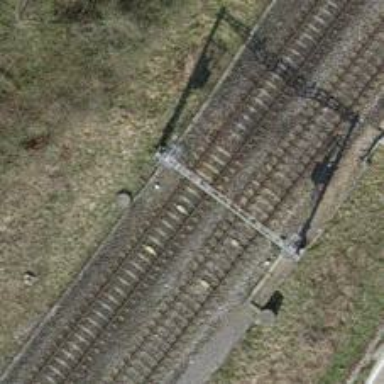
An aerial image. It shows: Railway signal.